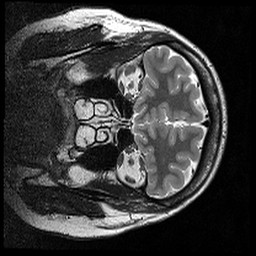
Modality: T2w
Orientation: coronal
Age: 35
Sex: female
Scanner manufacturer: siemens
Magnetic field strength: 3 T
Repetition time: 7 s
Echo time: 0.085 s